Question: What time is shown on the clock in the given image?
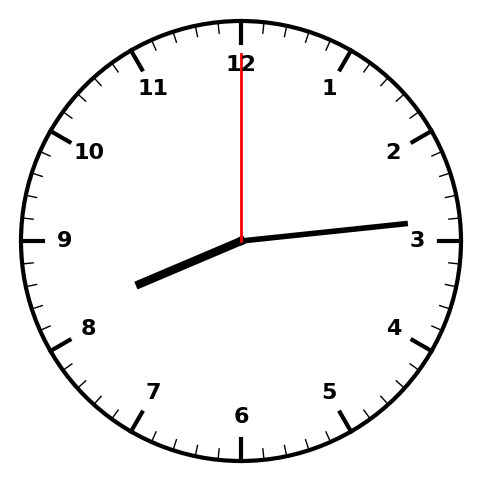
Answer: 08:14:00